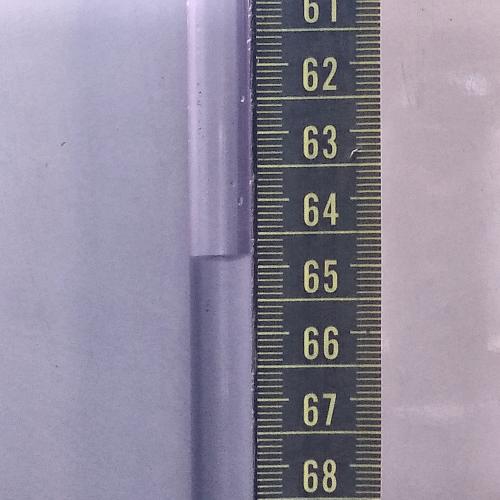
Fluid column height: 64.8 cm